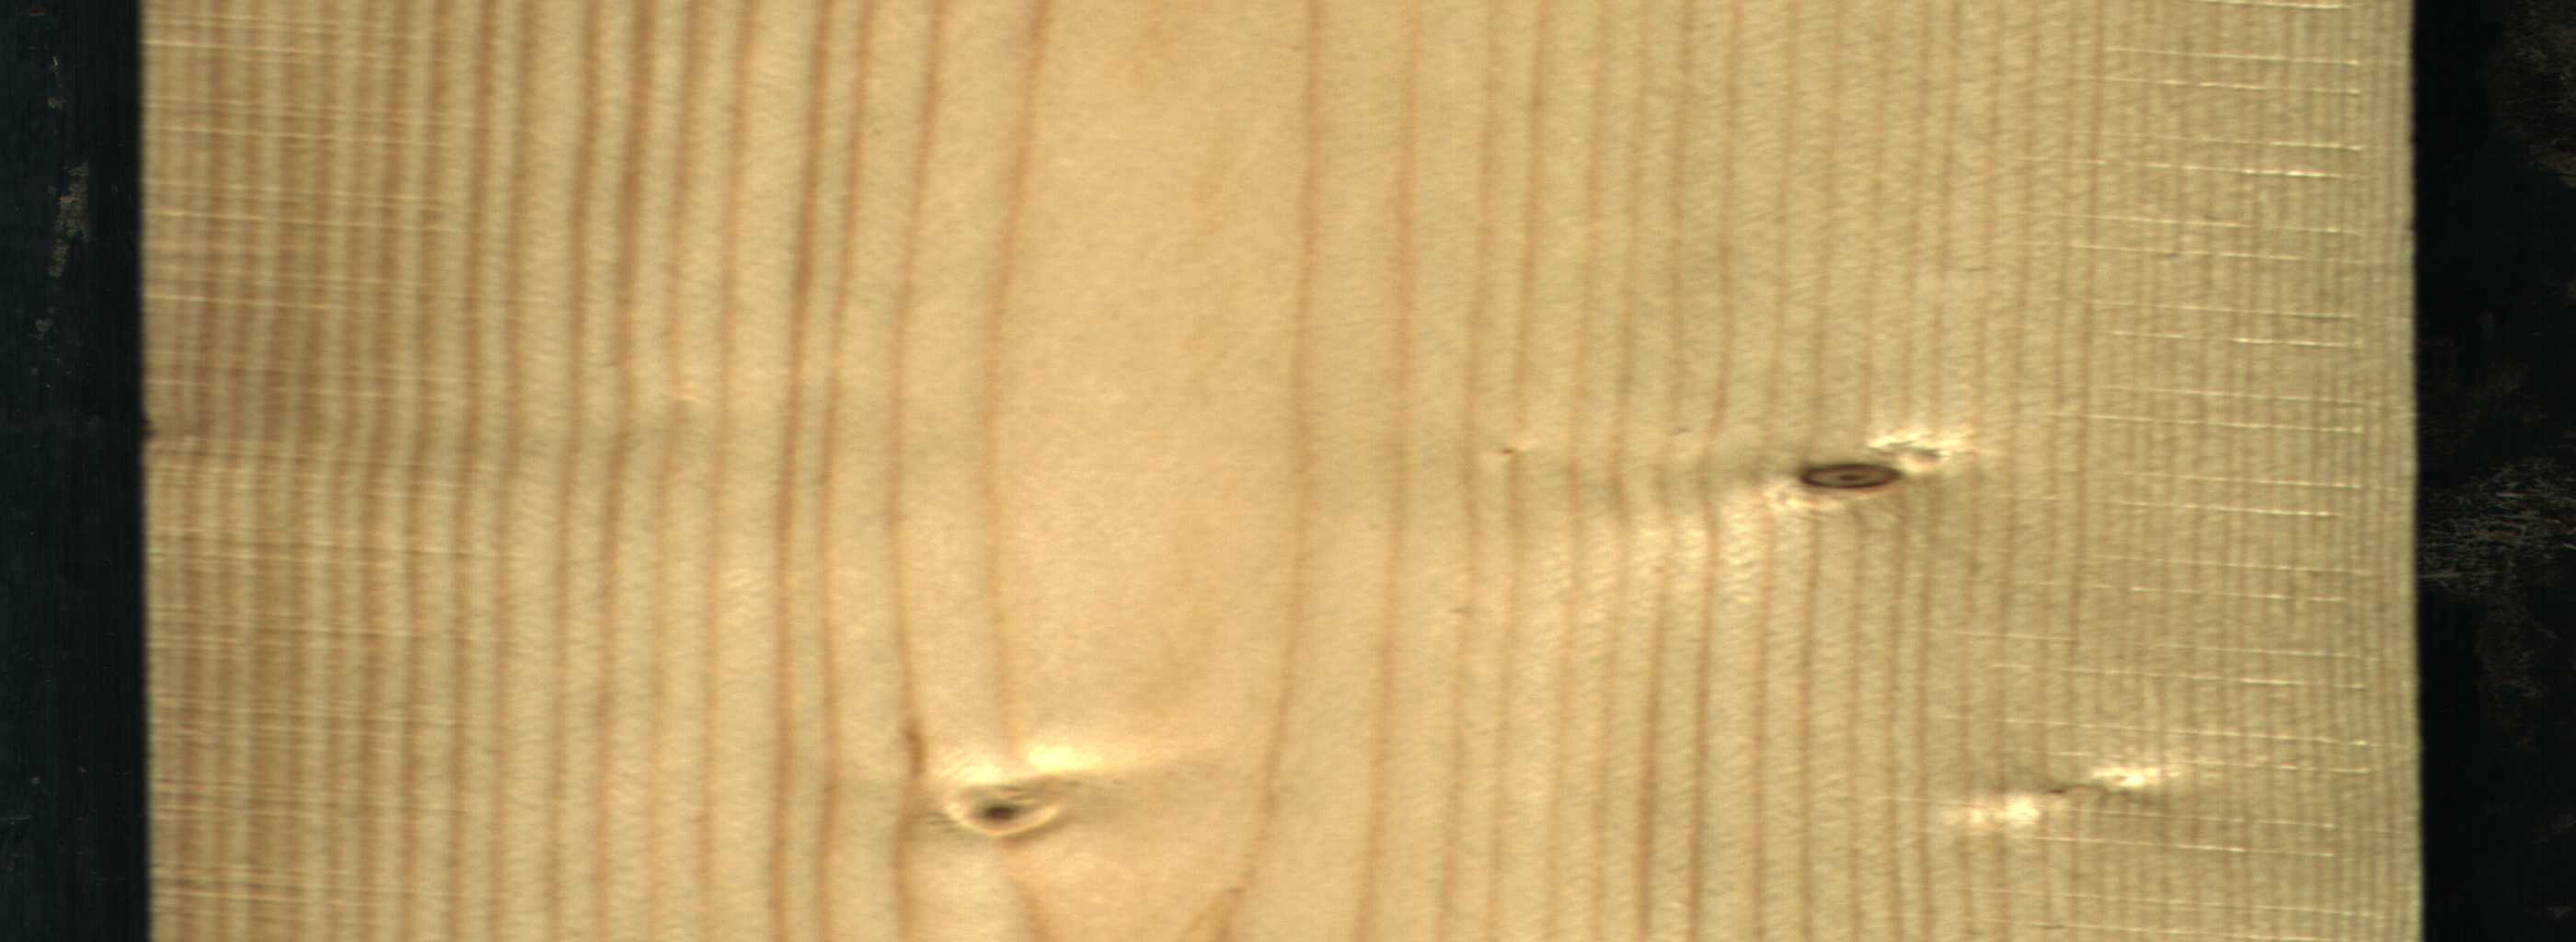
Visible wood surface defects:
Dead_Knot
Live_Knot